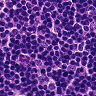
Metastatic tissue present: no